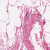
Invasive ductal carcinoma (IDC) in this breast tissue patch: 0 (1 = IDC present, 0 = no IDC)